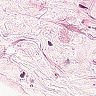
Metastatic tissue present: no